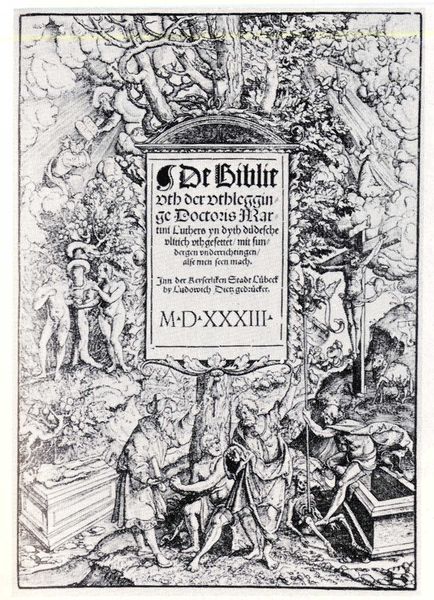
Titel: De Biblie
Künstler: Erhard Altdorfer
Institution: (Seriendruck)
Schlagwörter: baum, berg, blätter, himmel, mann, nackt, schatten, weiß, wolken, bäume, frauen, landschaft, menschen, äste, grau, licht, männer, schwarz, alt, bibel, mensch, rahmen, tot, toter, baumstamm, hügel, natur, stamm, zweige, kirche, gewänder, blatt, wald, engel, ranken, holzschnitt, schrift, bogen, stab, grafik, graphik, rand, figuren, men, people, religious, robes, white, women, black, figures, gray, grey, old, sitting, woman, inschrift, zahlen, print, deutsch, adam, eva, paradies, lamm, buch, kreuz, religion, linie, druck, druckgrafik, schraffur, radierung, stich, titel, seite, illustration, schwarzweiß, text, woodcut, tote, schlange, titelblatt, buchtitel, deckblatt, einband, verziert, vorderseite, prediger, skelett, sarg, wood, wurzeln, zahl, ziffer, christus, grab, jesus, kreuzigung, leichnam, sündenfall, angel, angels, apple, cloud, clouds, fruit, greek, gräber, heaven, man, mythology, naked, nude, roman, sky, tree, kruzifix, german, trees, luther, death, fingerzeig, heilige, garden, dürer, drawing, paper, jünger, kupferstich, black and white, vertreibung, animals, graphic, romantic, szenen, adam und eva, sakral, christentum, books, cross, pen, writing, frontispitz, auferstehung, beschreibung, dead, crucifixion, erlösung, römisch, sunshine, gerippe, cape, clothes, leaves, zeichung, römische, historical, history, latein, ink, sarkophag, front, art, ground, engraving, pencil, frontispiz, branches, katholisch, apostel, god, book, christ, crucifix, doctor, särge, play, sheep, shrubs, bible, caligraphy, script, drama, saints, römische zahl, buchtaben, page, standing, titelblat, gott, durer, skeleton, comic, bodies, latin, grave, serpent, snake, lätter, roman numeral, resurection, kreuzigung christi, pole, halo, sign, date, tomb, jesus christ, resurrection, casket, frontseite, hochdruck, tiefdruck, coffin, emotion, d, vorsatzblatt, eve, exhibit, eden, demon, apostles, frontispiece, tress, number, title, lazarus, gospel, typography, m, title page, prophets, pape, numeral, 1803, srg, adam and eve, genesis, martin luther, 1533, commandments, protestantism, protestants, translation, woidcut, de biblie, lutherbibel, rising, the bible, numberals, jezus, chrisitanity, potato, xxxiii, md, hagiography, mdxxxiii, die bibel, hatchhing, valur, biblr, bibke